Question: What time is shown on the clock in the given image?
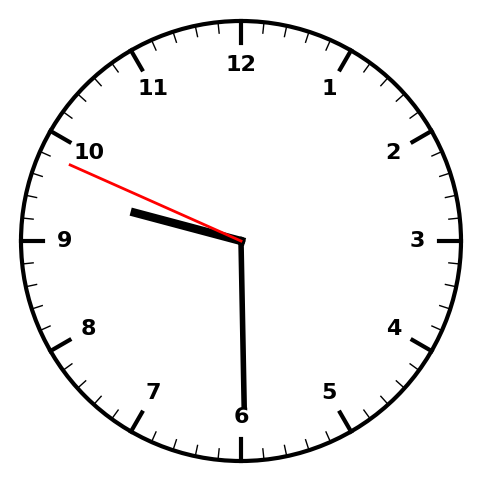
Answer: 09:29:49